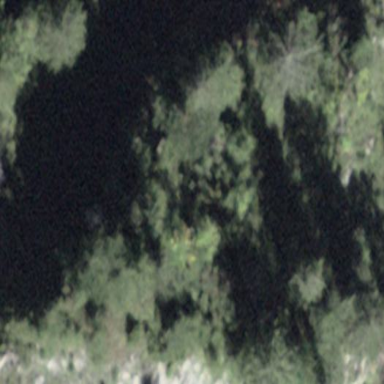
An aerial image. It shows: Forest area.